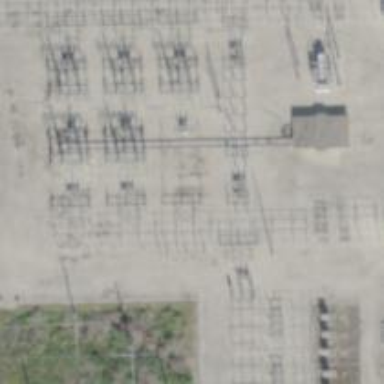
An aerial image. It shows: Switch used for power control.